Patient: sex F, age 60
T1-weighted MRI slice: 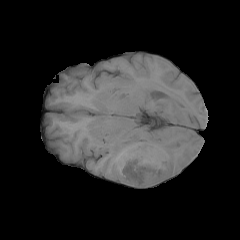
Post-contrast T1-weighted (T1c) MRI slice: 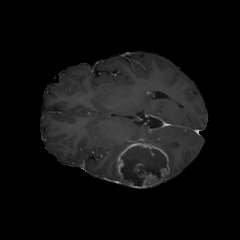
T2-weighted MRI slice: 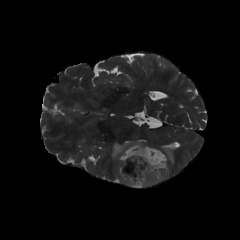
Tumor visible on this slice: yes
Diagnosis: Glioblastoma, IDH-wildtype
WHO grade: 4